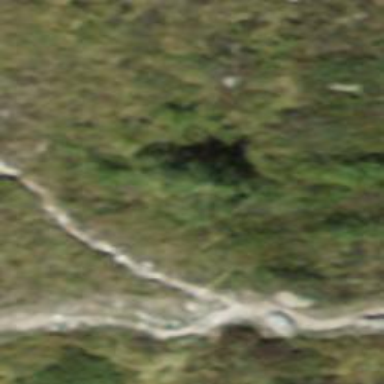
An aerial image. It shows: Path.